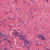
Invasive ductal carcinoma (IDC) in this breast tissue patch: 0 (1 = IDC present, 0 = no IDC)